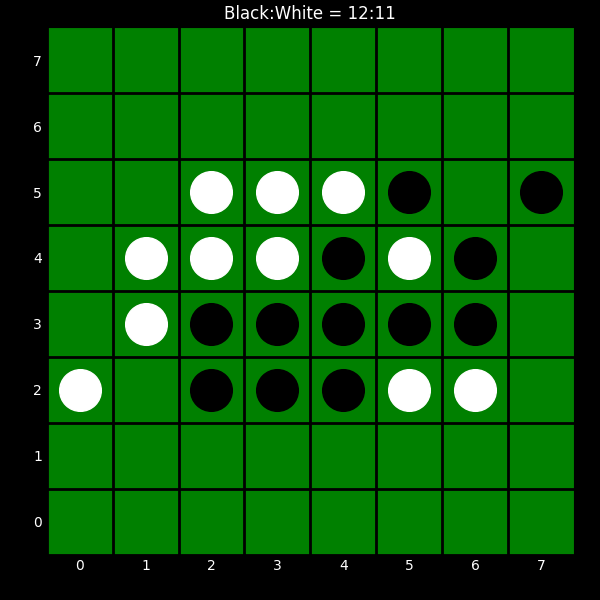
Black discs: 12
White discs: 11